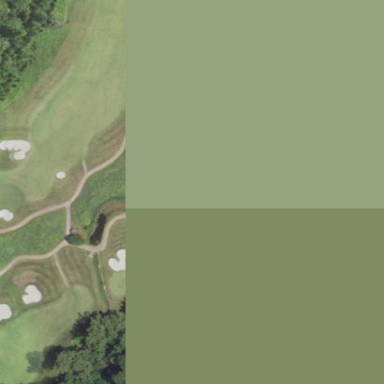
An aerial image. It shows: Golf bunker filled with natural sand.